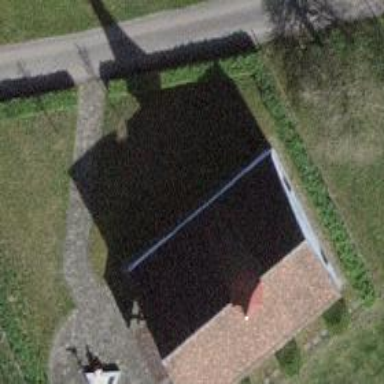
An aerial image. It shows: Chapel that serves as place of worship.